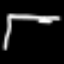
Label: angel